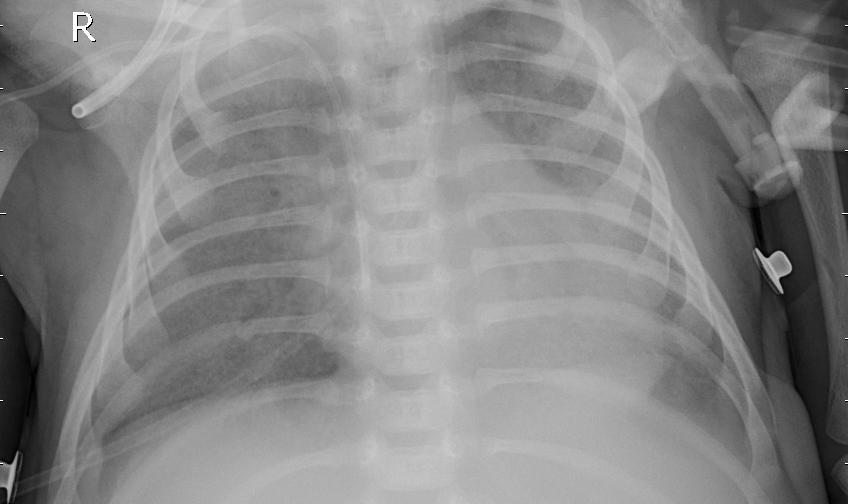
Diagnosis: PNEUMONIA